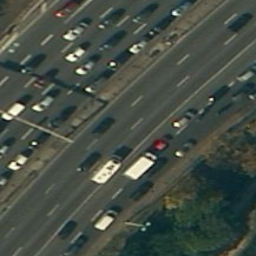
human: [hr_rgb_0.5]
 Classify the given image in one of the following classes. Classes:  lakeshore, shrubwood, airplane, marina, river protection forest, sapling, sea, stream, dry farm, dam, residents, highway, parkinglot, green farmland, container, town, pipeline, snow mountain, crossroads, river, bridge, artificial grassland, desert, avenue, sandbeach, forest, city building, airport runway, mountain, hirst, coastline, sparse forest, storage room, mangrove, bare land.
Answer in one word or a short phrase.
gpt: highway